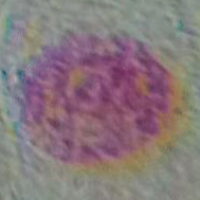
Label: prophase